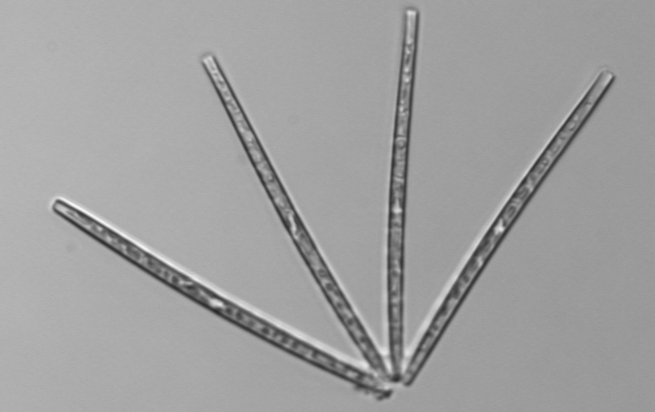
Label: Thalassionema